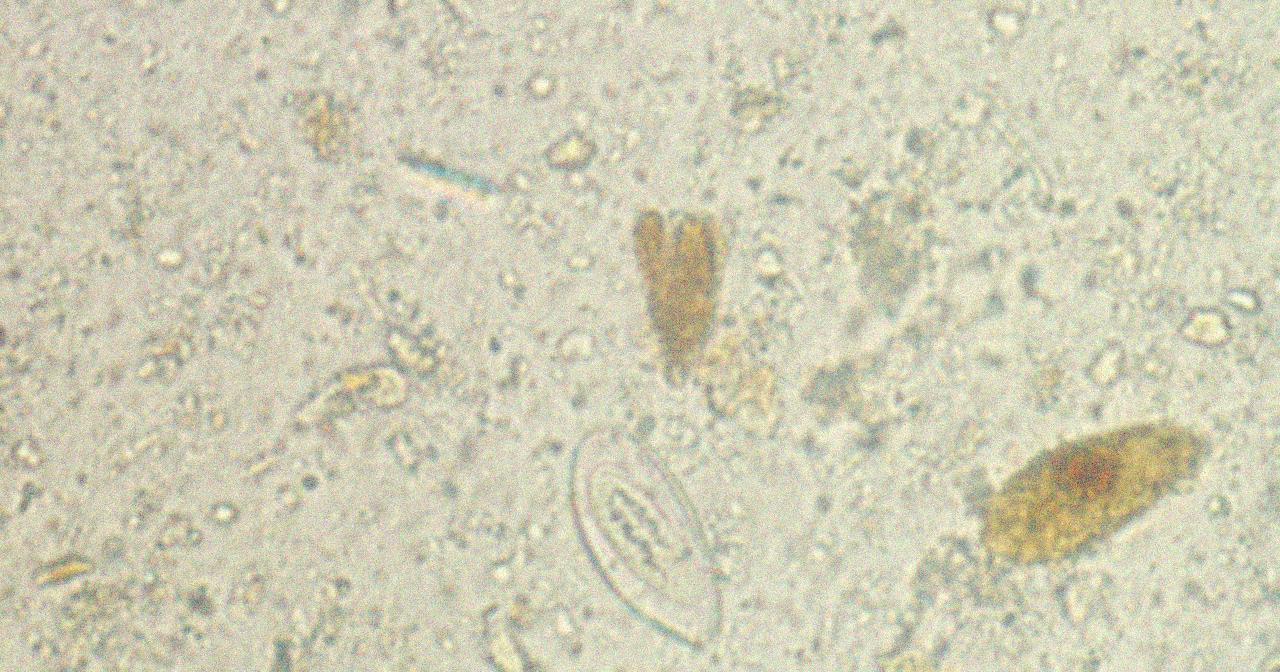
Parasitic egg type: Enterobius vermicularis